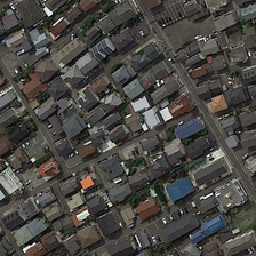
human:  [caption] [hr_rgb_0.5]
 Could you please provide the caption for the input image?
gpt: These houses are surrounded by rows of tall trees.

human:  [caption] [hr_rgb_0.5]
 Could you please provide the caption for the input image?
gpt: These houses are surrounded by tall trees.

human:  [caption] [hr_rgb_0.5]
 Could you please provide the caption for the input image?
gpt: The houses were surrounded by a row of tall trees.

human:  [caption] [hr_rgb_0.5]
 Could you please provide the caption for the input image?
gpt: The houses are surrounded by rows of tall trees.

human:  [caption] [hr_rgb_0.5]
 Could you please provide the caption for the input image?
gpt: These Houses are surrounded by rows of tall trees.